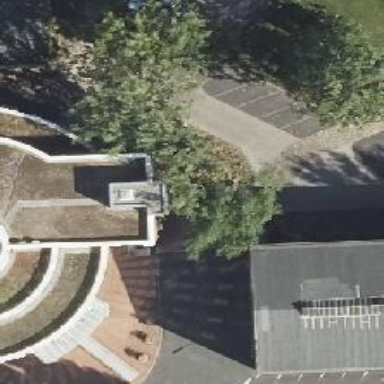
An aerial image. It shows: Part of building.